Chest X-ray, AP view. Patient: 61 years old, sex M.
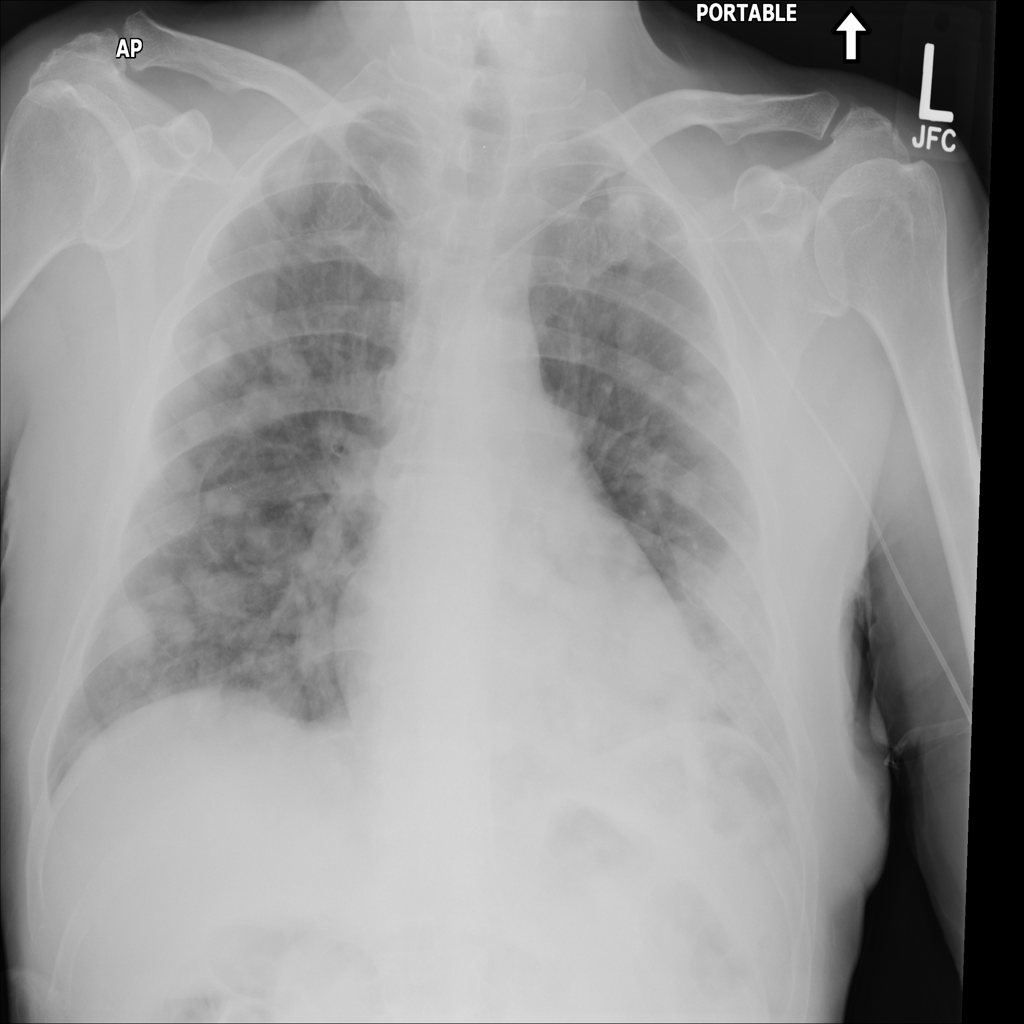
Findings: Mass